Question: I am testing an API, based on 'OpenLayers', with Selenium 'WebDriver' (Java version).
I want to test a functionality that uses 'OpenLayers'.Control.ModifyFeature. I want to click on drawn features (SVG), drag then and check if they are present, visible or hidden.
I have drawn a polygon, and I have selected it. See the image below:

The HTML of these SVG elements is here:
'''
<svg id="OpenLayers_Layer_Vector_161_svgRoot" width="1235" height="495" viewBox="0 0 1235 495" style="display: block;">
<g id="OpenLayers_Layer_Vector_161_root" transform="" style="visibility: visible;">
<g id="OpenLayers_Layer_Vector_161_vroot">
<path id="OpenLayers_Geometry_Polygon_200" d=" M 393.0000000000964,213.9999999999891 486.0000000003338,275.9999999997126 384.00000000036925,284.9999999994434 393.0000000000964,213.9999999999891 z" fill-rule="evenodd" fill="blue" fill-opacity="0.4" stroke="blue" stroke-opacity="1" stroke-width="2" stroke-linecap="round" stroke-linejoin="round" stroke-dasharray="none" pointer-events="visiblePainted" cursor="pointer" />
<circle id="OpenLayers_Geometry_Point_619" cx="439.50000000021464" cy="244.99999999985084" r="6" fill="#009900" fill-opacity="0.5" stroke="#ee9900" stroke-opacity="1" stroke-width="1" stroke-linecap="round" stroke-linejoin="round" stroke-dasharray="none" pointer-events="visiblePainted" cursor="inherit" />
<circle id="OpenLayers_Geometry_Point_621" cx="435.00000000035106" cy="280.49999999958163" r="6" fill="#009900" fill-opacity="0.5" stroke="#ee9900" stroke-opacity="1" stroke-width="1" stroke-linecap="round" stroke-linejoin="round" stroke-dasharray="none" pointer-events="visiblePainted" cursor="inherit" />
<circle id="OpenLayers_Geometry_Point_623" cx="388.50000000023283" cy="249.4999999997126" r="6" fill="#009900" fill-opacity="0.5" stroke="#ee9900" stroke-opacity="1" stroke-width="1" stroke-linecap="round" stroke-linejoin="round" stroke-dasharray="none" pointer-events="visiblePainted" cursor="inherit" />
<circle id="OpenLayers_Geometry_Point_202" cx="393.0000000000964" cy="213.9999999999891" r="6" fill="#990000" fill-opacity="1" stroke="#ee9900" stroke-opacity="1" stroke-width="1" stroke-linecap="round" stroke-linejoin="round" stroke-dasharray="none" pointer-events="visiblePainted" cursor="inherit" />
<circle id="OpenLayers_Geometry_Point_203" cx="486.0000000003338" cy="275.9999999997126" r="6" fill="#990000" fill-opacity="1" stroke="#ee9900" stroke-opacity="1" stroke-width="1" stroke-linecap="round" stroke-linejoin="round" stroke-dasharray="none" pointer-events="visiblePainted" cursor="inherit" />
<circle id="OpenLayers_Geometry_Point_204" cx="384.00000000036925" cy="284.9999999994434" r="6" fill="#990000" fill-opacity="1" stroke="#ee9900" stroke-opacity="1" stroke-width="1" stroke-linecap="round" stroke-linejoin="round" stroke-dasharray="none" pointer-events="visiblePainted" cursor="inherit" />
</g>
<g id="OpenLayers_Layer_Vector_161_troot" />
</g>
</svg>
'''
Suppose I want to select the red points.
I tried:
'''
String xpath = "//circle[contains(@id, 'OpenLayers_Geometry_Point') AND fill = '#990000']";
List<WebElement> vertices = driver.findElements(By.xpath(xpath));
'''
But it always returns an empty list '[]'.
What am I doing wrong here? Could anybody help me, please?
Thanks a lot.
Before the clicking actions, I want to get the elements and check if they are visible. I am using this function.
'''
public static boolean verticesAreVisible(WebDriver driver, String xpath) {
List<WebElement> list = driver.findElements(By.xpath(xpath));
if (list.isEmpty()) {
return false;
}
boolean visible = true;
for (int i = 0; i < list.size(); i++) {
visible = visible && list.get(i).isDisplayed();
}
return !verticesAreNotVisible(driver) && visible;
}
'''
'''
// This solution from Razib is valid if the SVG is on the root node
String xpath = "/*[name()='svg']/*[name()='circle']";
// I changed it so that any descendant is valid "//"
String xpath = "//*[name()='svg']//*[name()='circle']";
// Since I wanted only the red vertices, I added this
String xpath = "//*[name()='svg']//*[name()='circle' and @fill='#990000']";
'''
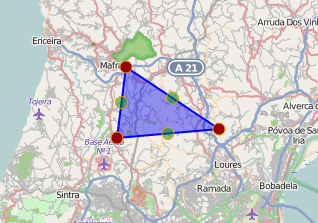
Answer: May be you need to use the Actions with 'name' attribute in 'Xpath'.
In your XPath use it -
'''
"/*[name()='svg']/*[name()='SVG OBJECT']"
'''
Then try the following code snippet -
'''
WebElement svgObj = driver.findElement(By.xpath(XPATH));
Actions actionBuilder = new Actions(driver);
actionBuilder.click(svgObj).build().perform();
'''